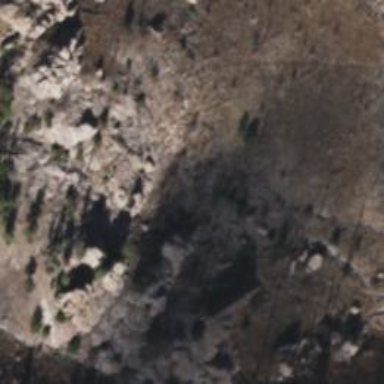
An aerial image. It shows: Landscape dominated by bare rock.